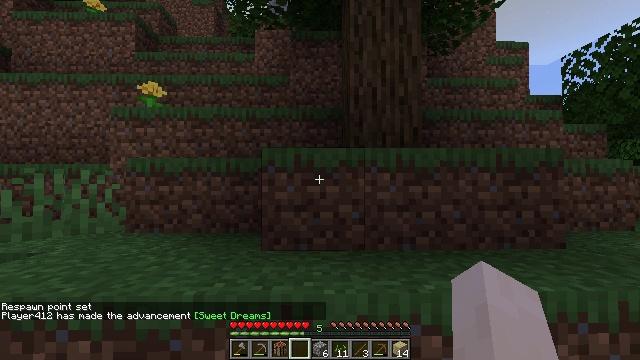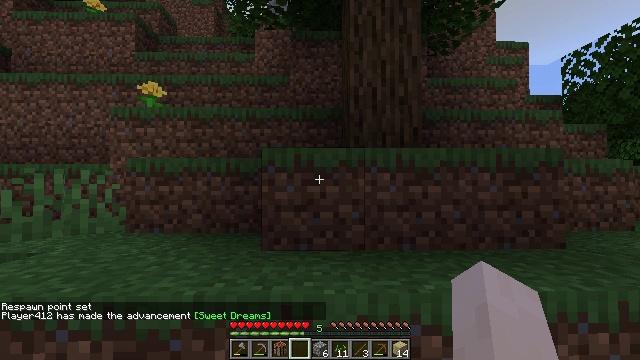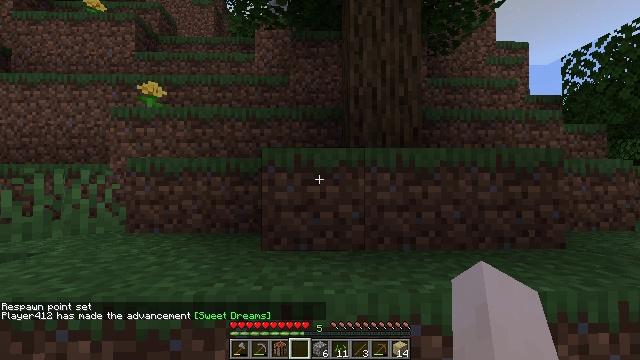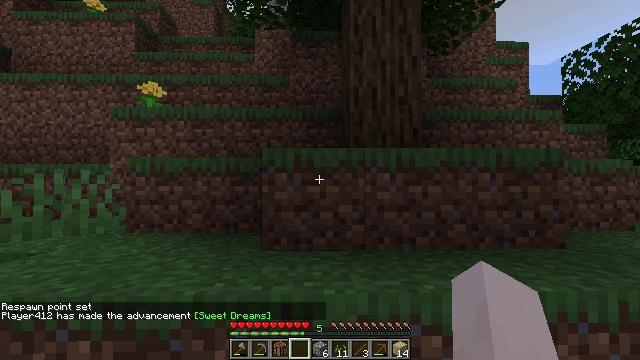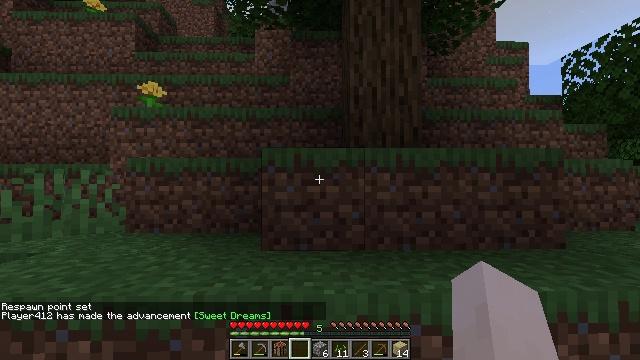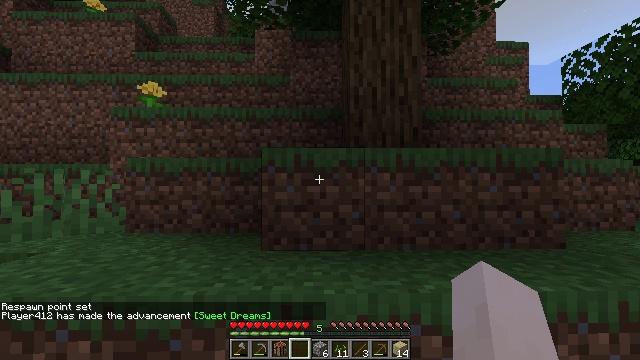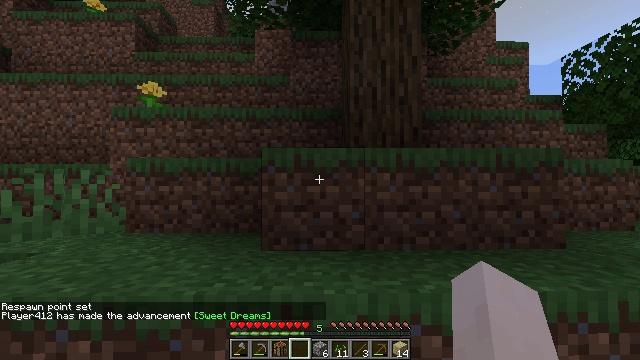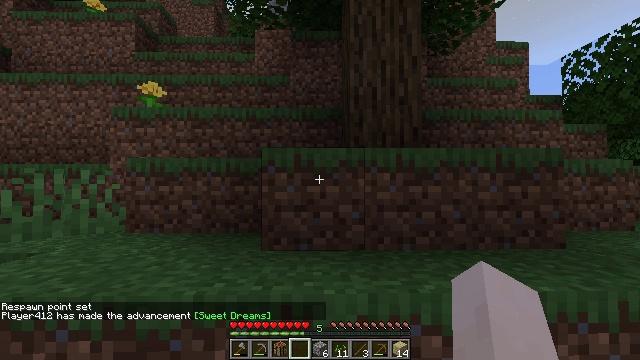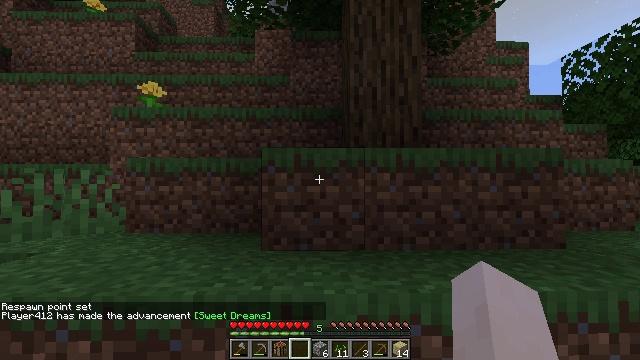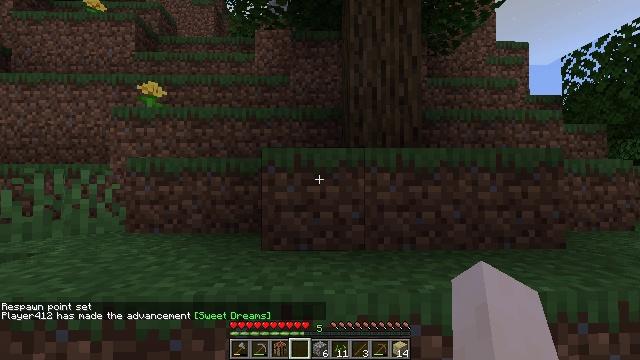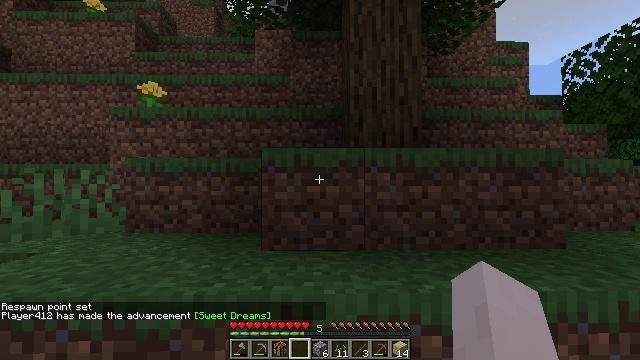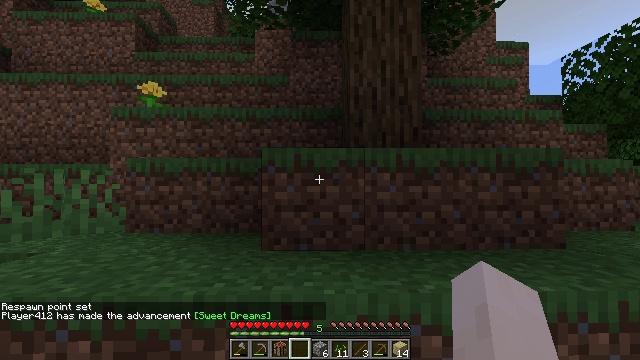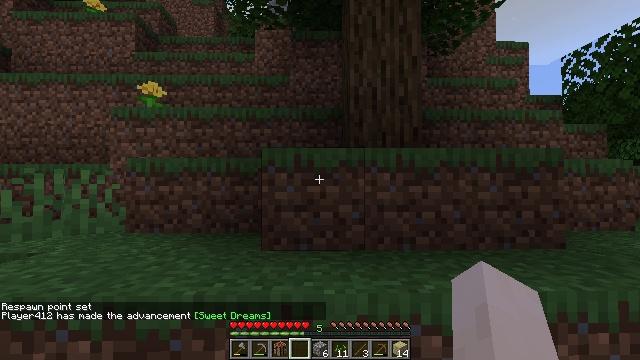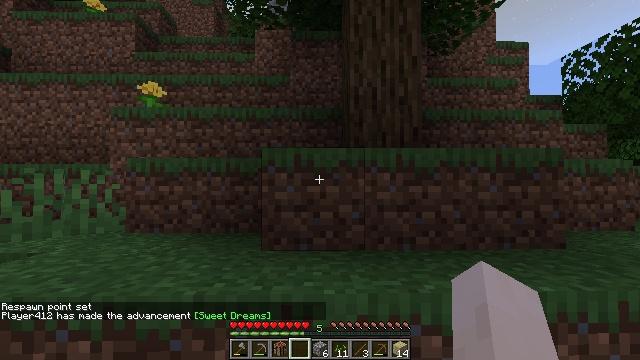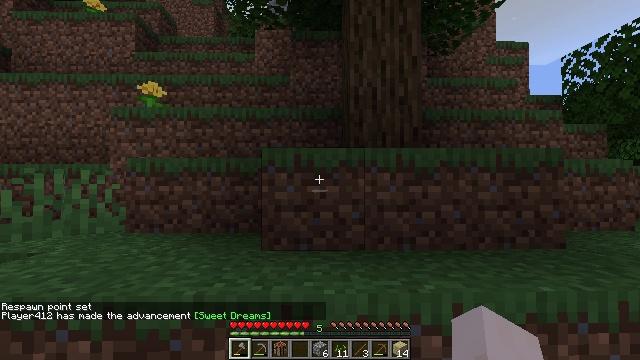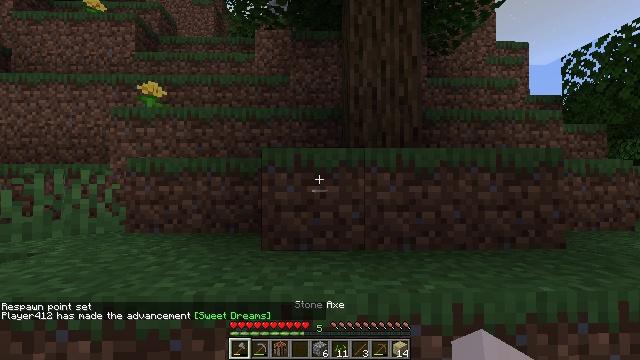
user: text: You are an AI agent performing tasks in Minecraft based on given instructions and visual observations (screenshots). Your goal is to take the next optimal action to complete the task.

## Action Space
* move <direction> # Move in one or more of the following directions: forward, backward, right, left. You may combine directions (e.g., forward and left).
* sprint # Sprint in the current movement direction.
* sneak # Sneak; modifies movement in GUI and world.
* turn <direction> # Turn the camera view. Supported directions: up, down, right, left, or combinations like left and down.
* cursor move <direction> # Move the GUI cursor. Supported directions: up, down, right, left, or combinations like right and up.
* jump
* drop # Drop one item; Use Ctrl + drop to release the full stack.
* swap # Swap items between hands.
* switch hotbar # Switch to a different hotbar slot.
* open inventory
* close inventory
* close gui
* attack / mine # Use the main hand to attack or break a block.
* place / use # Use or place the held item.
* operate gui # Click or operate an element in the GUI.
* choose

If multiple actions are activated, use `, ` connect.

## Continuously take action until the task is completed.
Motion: motion action
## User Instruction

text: Break the red bed to move it.
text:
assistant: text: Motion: no_op
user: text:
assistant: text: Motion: no_op
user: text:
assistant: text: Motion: no_op
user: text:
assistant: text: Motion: no_op
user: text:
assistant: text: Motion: no_op
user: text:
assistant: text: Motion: no_op
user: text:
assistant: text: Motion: no_op
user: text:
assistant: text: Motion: no_op
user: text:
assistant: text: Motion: no_op
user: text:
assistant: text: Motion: no_op
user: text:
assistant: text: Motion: no_op
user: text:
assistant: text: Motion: no_op
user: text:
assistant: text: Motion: no_op
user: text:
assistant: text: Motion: switch to hotbar 1
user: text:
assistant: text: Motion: switch to hotbar 1
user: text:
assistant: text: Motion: no_op
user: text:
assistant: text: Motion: no_op
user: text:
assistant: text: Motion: no_op
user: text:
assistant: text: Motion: no_op
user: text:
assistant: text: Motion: no_op
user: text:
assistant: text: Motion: no_op
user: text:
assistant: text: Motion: turn down
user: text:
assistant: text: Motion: turn left and down
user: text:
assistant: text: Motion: turn left and down
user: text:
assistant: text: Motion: turn down
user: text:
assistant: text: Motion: no_op
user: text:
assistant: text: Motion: no_op
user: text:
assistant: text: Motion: no_op
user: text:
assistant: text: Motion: no_op
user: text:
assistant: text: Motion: no_op